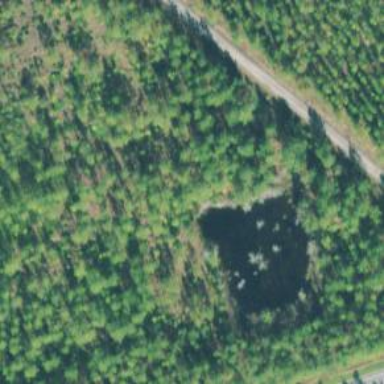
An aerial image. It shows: Marshy wetland area.